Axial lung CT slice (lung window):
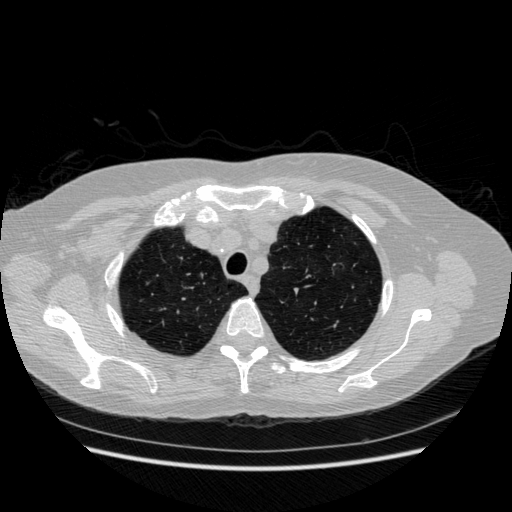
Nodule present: no